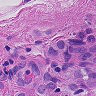
Metastatic tissue present: yes